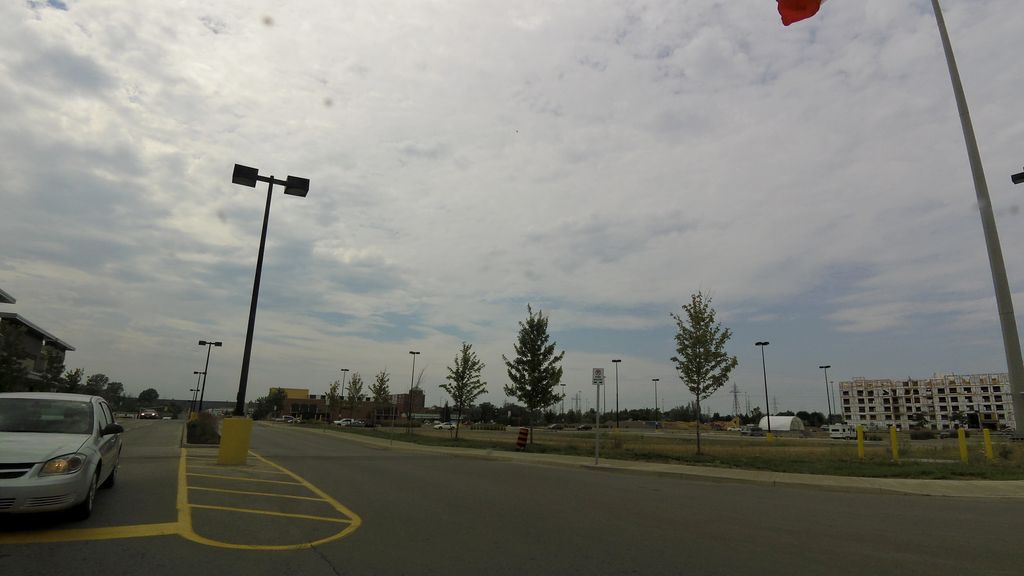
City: hamilton